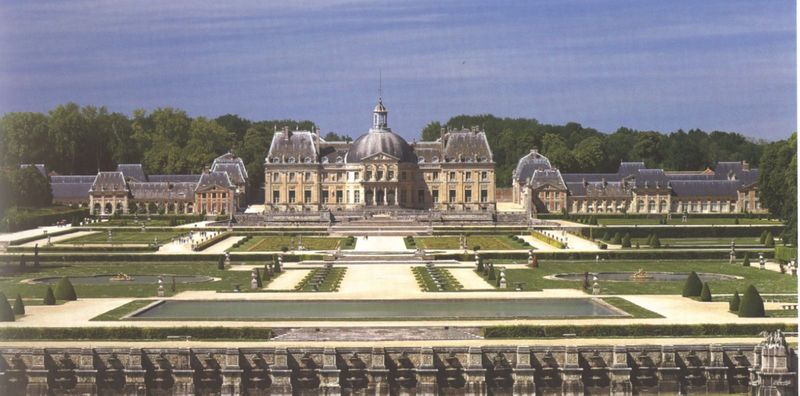
Titel: Vaux-le-Vicomte
Künstler: Louis Le Vau
Standort: Melun (EU - F)
Schlagwörter: baum, flügel, himmel, wasser, bäume, grün, teich, frankreich, anlage, gebäude, haus, park, parkanlage, rasen, rosen, schloss, architektur, büsche, wege, wald, garten, kuppel, treppen, stufen, symmetrisch, beet, beete, buchsbaum, vaux, rasen#